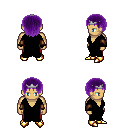
a pixel art fantasy rpg character, male body template, human, tanned skin, black robe, red pants, purple plain hairstyle, silver tiara, cloth bracers, gold boots, four views (front, back, left, right), 2x2 character sprite sheet, small pixel art, hard edges, no anti-aliasing